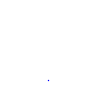
Particle: proton